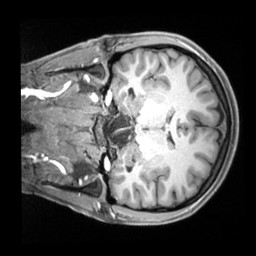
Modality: T1w
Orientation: coronal
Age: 21
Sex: female
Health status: ill
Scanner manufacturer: siemens
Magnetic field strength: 3 T
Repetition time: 2.2 s
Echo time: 0.00218 s